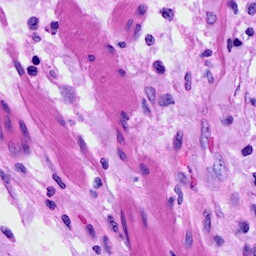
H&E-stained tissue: Ovarian